Question: I uploaded a cakePHP project to the Godaddy server.
I have also seen this link. But not solve the error:-
<URL>
<URL>
<URL>
<URL>
My .htaccess code in /root/.htaccess
'''
<IfModule mod_rewrite.c>
RewriteEngine on
RewriteRule ^$ app/webroot/ [L]
RewriteRule (.*) app/webroot/$1 [L]
</IfModule>
'''
In /root/app/.htaccess
'''
<IfModule mod_rewrite.c>
RewriteEngine on
RewriteRule ^$ webroot/ [L]
RewriteRule (.*) webroot/$1 [L]
</IfModule>
'''
In /root/app/webroot/.htaccess
'''
<IfModule mod_rewrite.c>
RewriteEngine On
RewriteCond %{REQUEST_FILENAME} !-d
RewriteCond %{REQUEST_FILENAME} !-f
RewriteRule ^ index.php [L]
</IfModule>
'''
This error is still coming after a lot of effort.

Please Help?
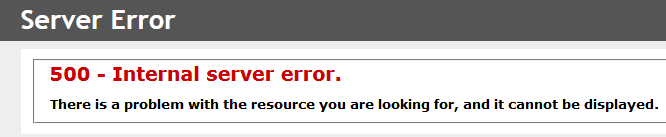
Answer: It may not be a problem everytime. Your .htaccess code may be alright. Please check permission of your root folder on godaddy server. It dependent on which type of server you use. Please enable to your folder permission on server. Then it may be working for you.